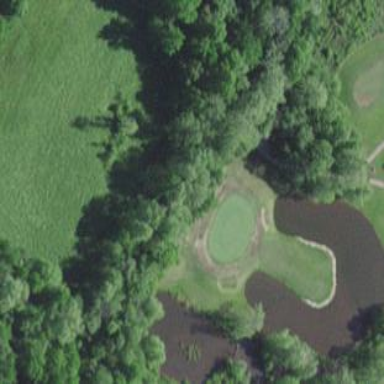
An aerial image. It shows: Area of rough grass used for golf.